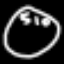
Label: clock